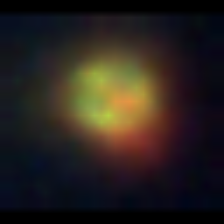
Taxon: NanoPlankton
Group: Other